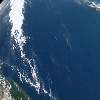
Label: water